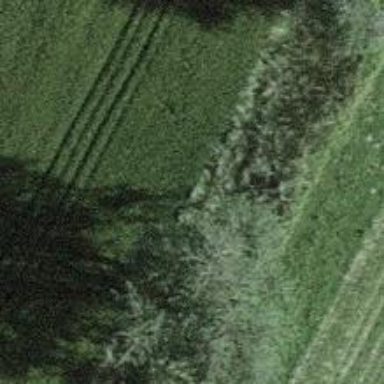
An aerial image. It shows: Single tag "natural: tree."